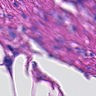
Metastatic tissue present: yes